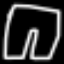
Label: pants